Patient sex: M
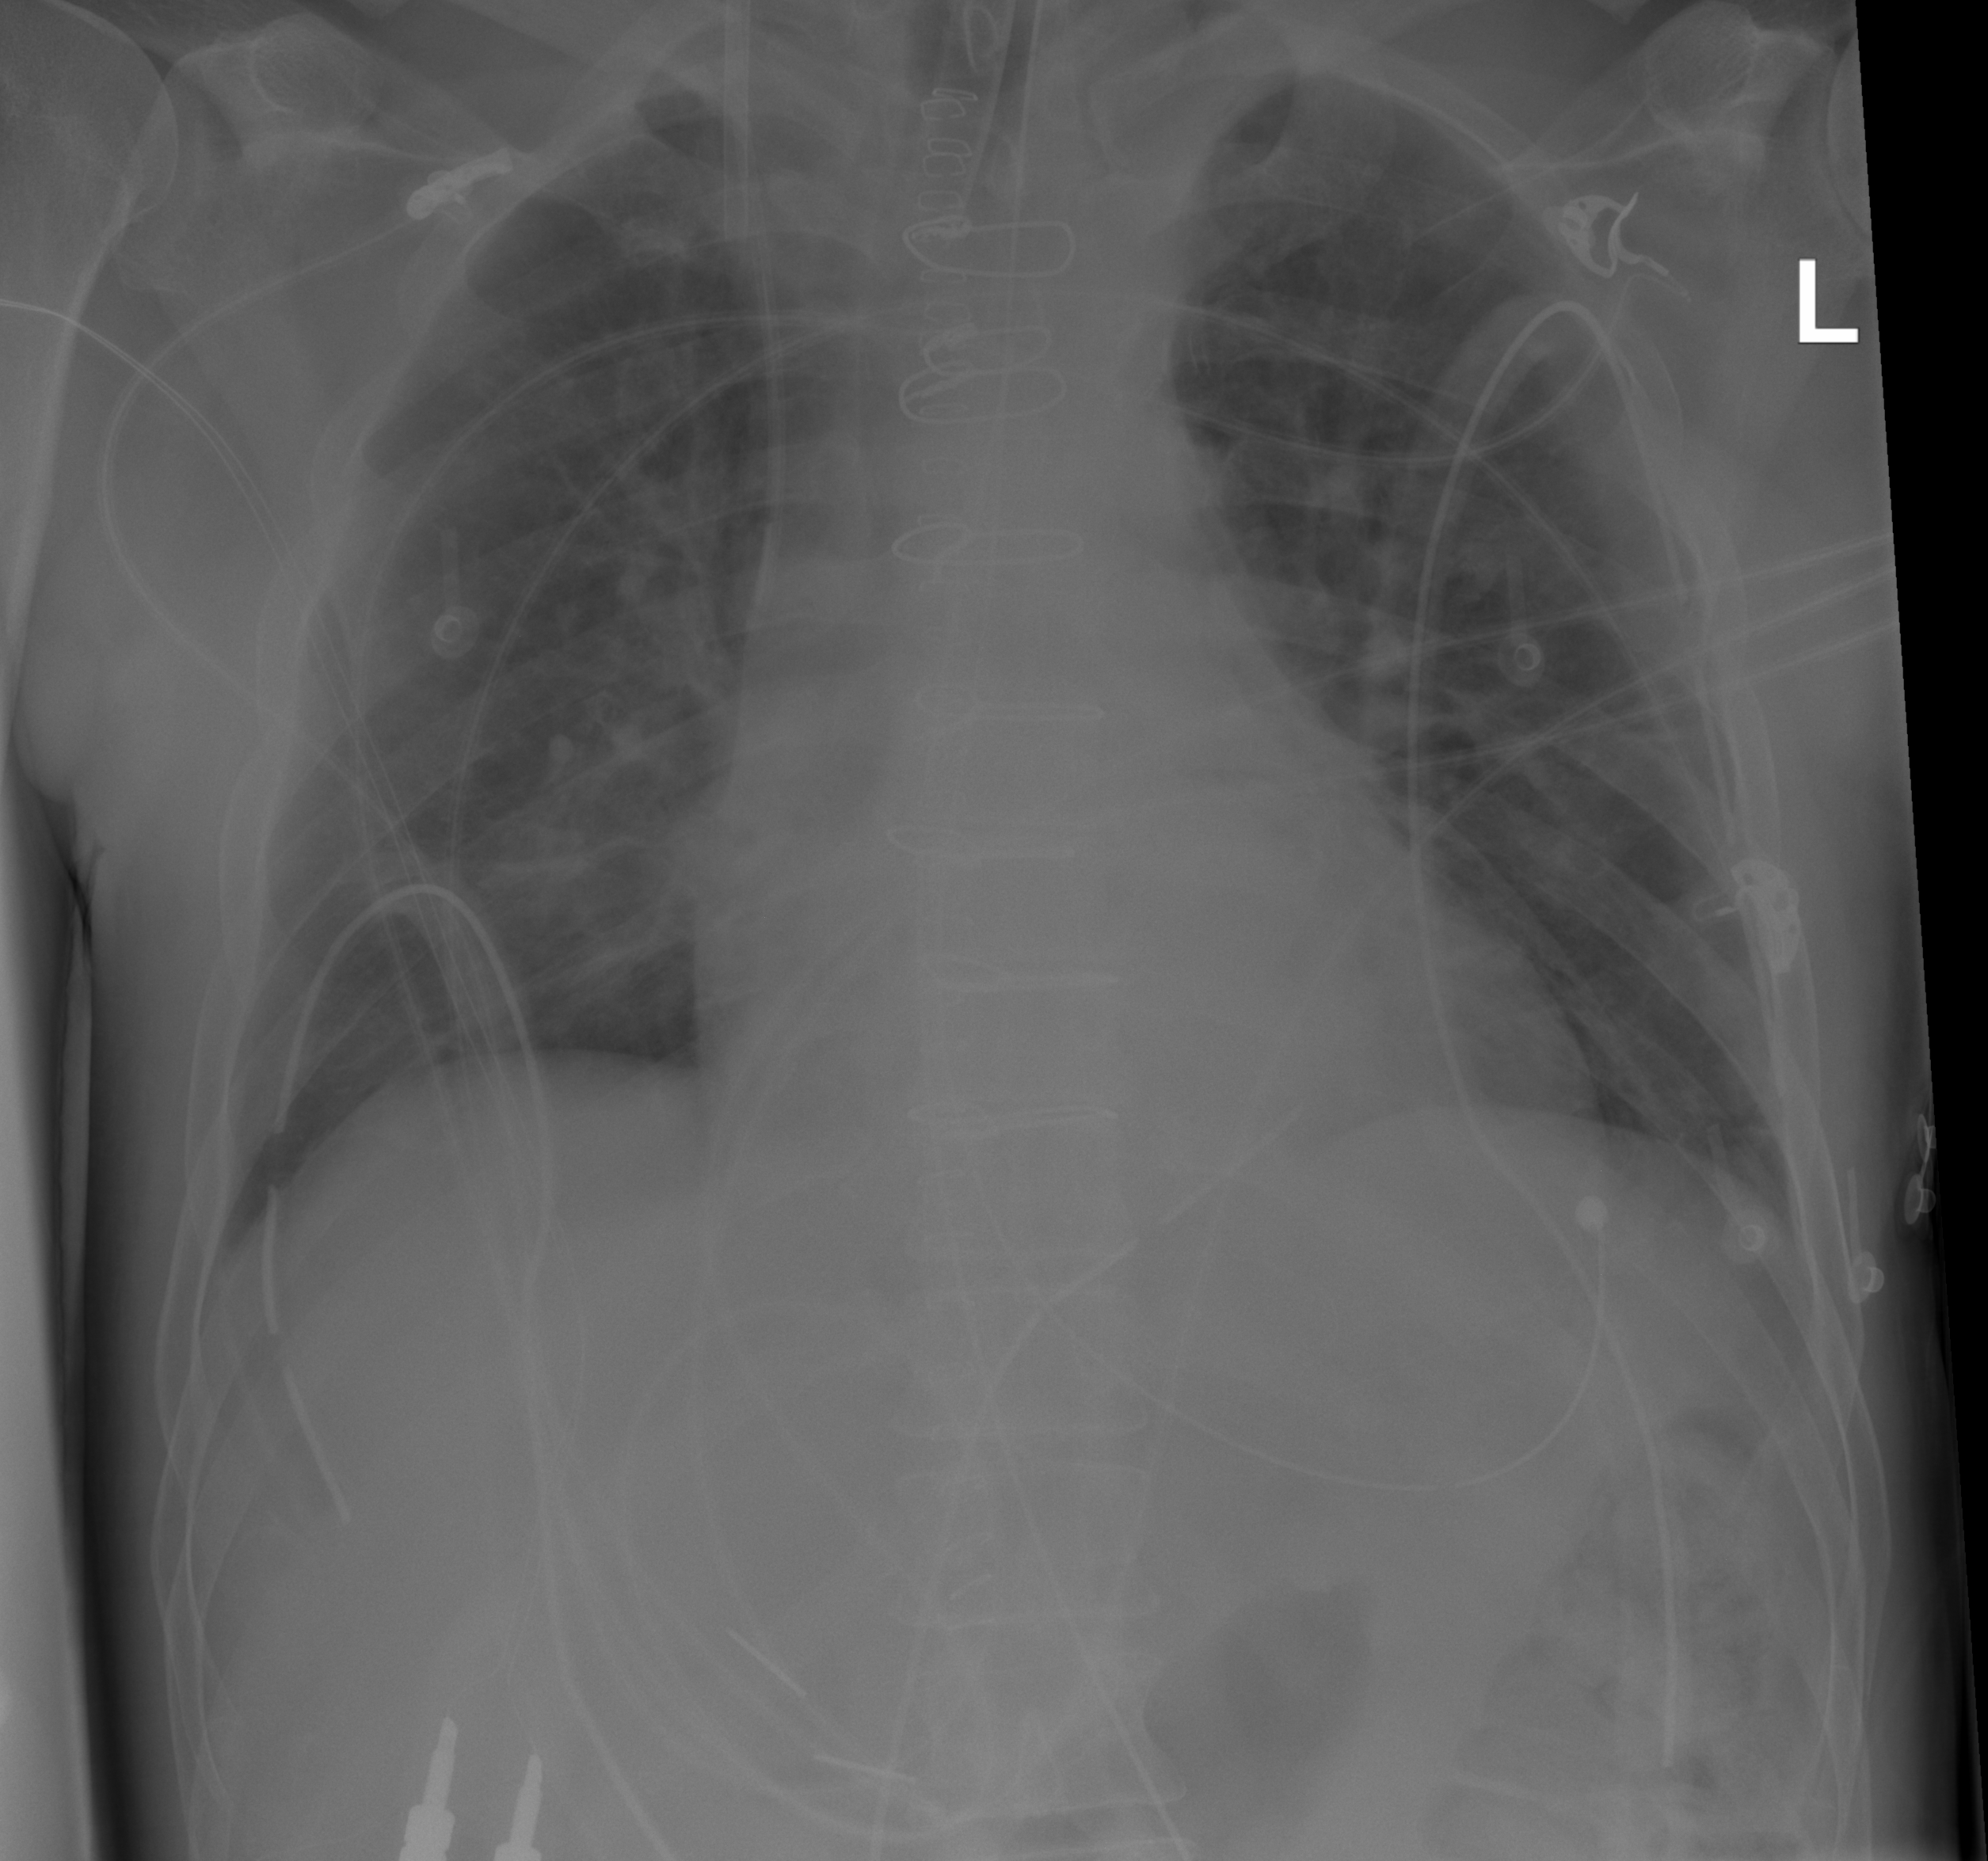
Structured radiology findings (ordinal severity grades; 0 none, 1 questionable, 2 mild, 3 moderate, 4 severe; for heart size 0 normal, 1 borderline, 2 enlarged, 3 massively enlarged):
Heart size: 1
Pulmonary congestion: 2
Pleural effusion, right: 0
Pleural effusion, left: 0
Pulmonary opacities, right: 0
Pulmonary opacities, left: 0
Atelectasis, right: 0
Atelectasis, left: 0